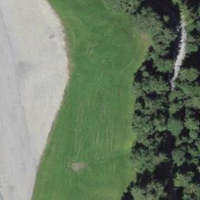
EUNIS habitat code: 55
Species observed at this site:
Rubus saxatilis